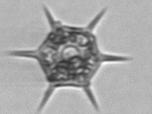
Label: Dictyocha